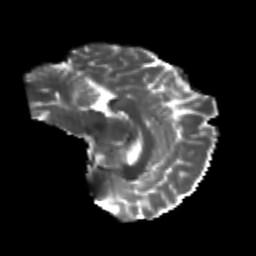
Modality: T2w
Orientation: sagittal
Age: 22
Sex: female
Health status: healthy
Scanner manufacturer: philips
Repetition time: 7.388 s
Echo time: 0.08599 s